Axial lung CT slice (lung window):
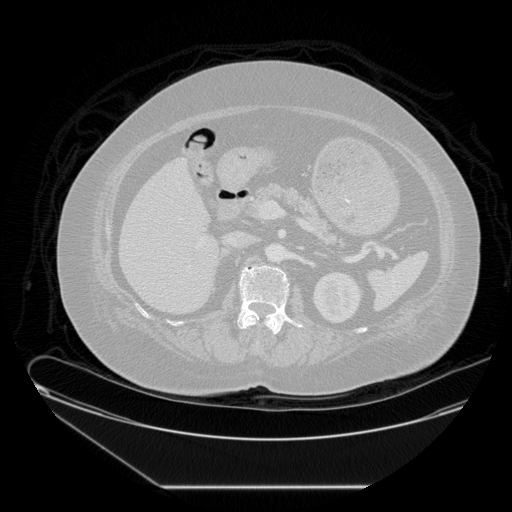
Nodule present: no